Question: I am facing some problems using GalaSoft's RelayCommand.
I have a property that works, but only several times.
Afterwards, it stops working completely.
You can try this out with the sample project:
<URL>
The behaviour is as follows:
1. NextCommand: pops all items until the active index if there are less than 50 items left, pushes 1 new item marks new item as active
2. BackCommand: moves the active index back by 1 position
Steps to replicate:
1. the '+' (OemPlus) key has been bound to NextCommand
2. the '-' (OemMinus) key has been bound to BackCommand
3. Hold the '+' key until the list stops growing (50 items limit)
4. Hold the '-' key until the first item in the list is the active
5. Repeat
The number of repetitions needed (to replicate the bug) is inconsistent.
Sometimes I get it after 4 repetitions; other times up till 9.

'''
// Items Collection
public class ItemCollection : ViewModelBase
{
// List of Items
private readonly ObservableCollection<Item> _items = new ObservableCollection<Item>();
public ObservableCollection<Item> Items
{
get { return _items; }
}
// Constructor
public ItemCollection()
{
BackCommand = new RelayCommand(
() =>
{
// Go to previous page
var index = Items.IndexOf(ActiveItem);
if (index > 0)
{
ActiveItem = Items[index - 1];
}
},
() => ActiveItem != null && Items.IndexOf(ActiveItem) > 0);
}
// Back command
public RelayCommand BackCommand { get; set; }
// Next command
public RelayCommand NextCommand { get; set; }
// The currently-active item
private Item _activeItem;
public Item ActiveItem
{
get { return _activeItem; }
set
{
Set(() => ActiveItem, ref _activeItem, value);
}
}
}
// Item
public class Item : ViewModelBase
{
public string Title { get; set; }
}
'''
When I stepped into the RelayCommand's code, the execute action's flag was false. But I can't seem to figure out how that might happen.
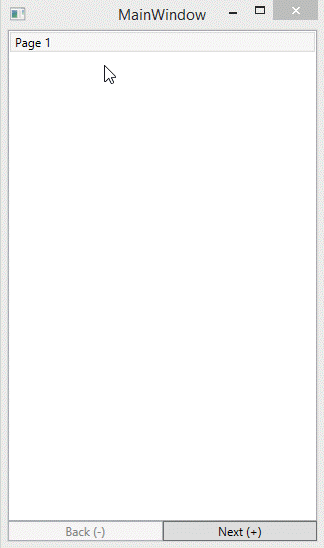
Answer: Two words:
In your example project--which you should post the relevant bits of to make your question future-proof--you set the 'DataContext' on your window like this:
'''
public partial class MainWindow : Window
{
public MainWindow()
{
InitializeComponent();
var logic = new LogicObject();
DataContext = logic.Collection;
}
}
'''
Because nothing else retains a reference to the 'LogicObject' created here, it will be collected at the next opportunity.
The command stops functioning because in 'LogicObject', you set the 'NextCommand' of the 'ItemCollection' to use private members of the soon-to-be-collected 'LogicObject':
'''
public class LogicObject
{
public LogicObject()
{
Collection = new ItemCollection();
Collection.NextCommand = new RelayCommand(AddItem, CanAddItem);
AddItem();
}
private bool CanAddItem()
{
// snip...
}
private void AddItem()
{
// snip...
}
}
'''
Once 'LogicObject' is collected, the command can no longer work because it no longer has references to valid methods ('AddItem' and 'CanAddItem'). This is why the 'isAlive' field on both of the 'RelayCommand''s weak references to the methods is false.
You can fix this by just hanging on to the 'LogicObject', or by moving the 'AddItem' and 'CanAddItem' methods into the collection.
---
To get in the spirit of GIFs for this question, here's one that shows the button stop working as soon as a Gen 0 collection occurs.